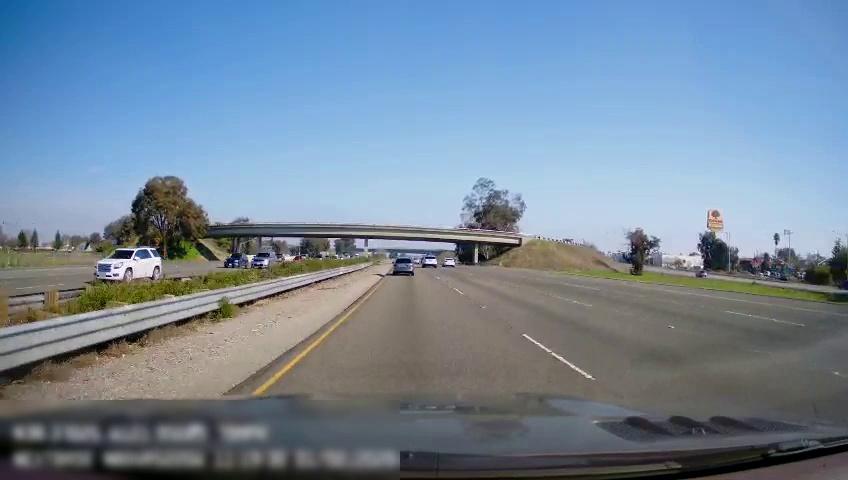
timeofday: Day
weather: Sunny
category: Drivable Space
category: Drivable Space
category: Vehicles | Car
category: Vehicles | Car
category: Vehicles | Car
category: Vehicles | Car
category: Vehicles | SUV
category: Vehicles | Car
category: Vehicles | Car
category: Vehicles | SUV
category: Vehicles | Car
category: Vehicles | Car
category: Lanes | Current Lane
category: Lanes | Current Lane
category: Lanes | Alternate Lane
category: Lanes | Alternate Lane
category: Lanes | Alternate Lane
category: Lanes | Opposite Lane
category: Lanes | Opposite Lane
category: Lanes | Opposite Lane